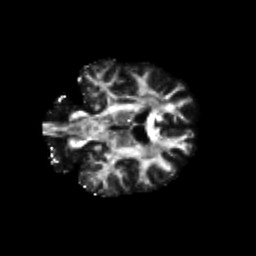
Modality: FA
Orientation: coronal
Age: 57
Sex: male
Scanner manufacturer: siemens
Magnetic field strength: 3 T
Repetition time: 4.71 s
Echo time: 0.0906 s